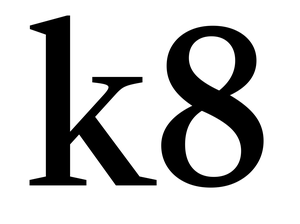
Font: LibreCaslonText_Medium